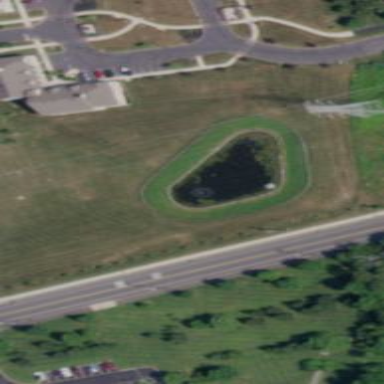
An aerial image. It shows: Detention basin with grass surface.